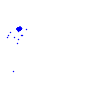
Particle: kaon